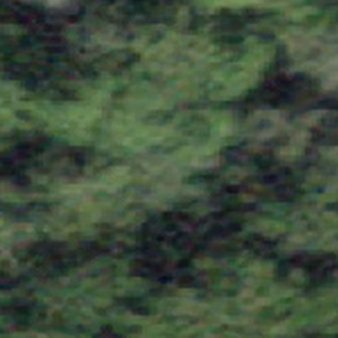
Label: other